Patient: sex M, age 59
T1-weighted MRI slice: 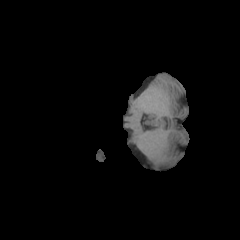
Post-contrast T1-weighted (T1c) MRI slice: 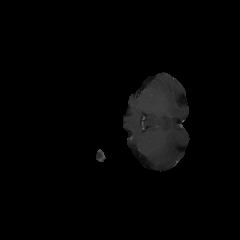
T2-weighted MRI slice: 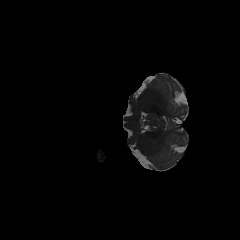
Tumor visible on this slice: no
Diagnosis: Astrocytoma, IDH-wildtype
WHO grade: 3